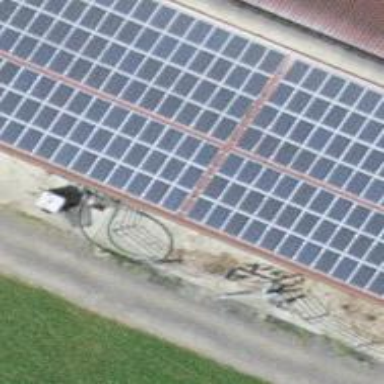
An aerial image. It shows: Solar power generator using photovoltaic method with solar photovoltaic panel types.